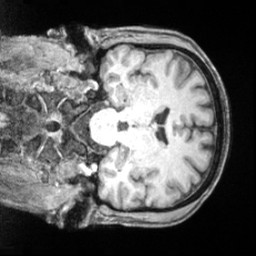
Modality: T1w
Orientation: coronal
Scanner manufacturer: siemens
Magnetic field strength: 3 T
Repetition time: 2.55 s